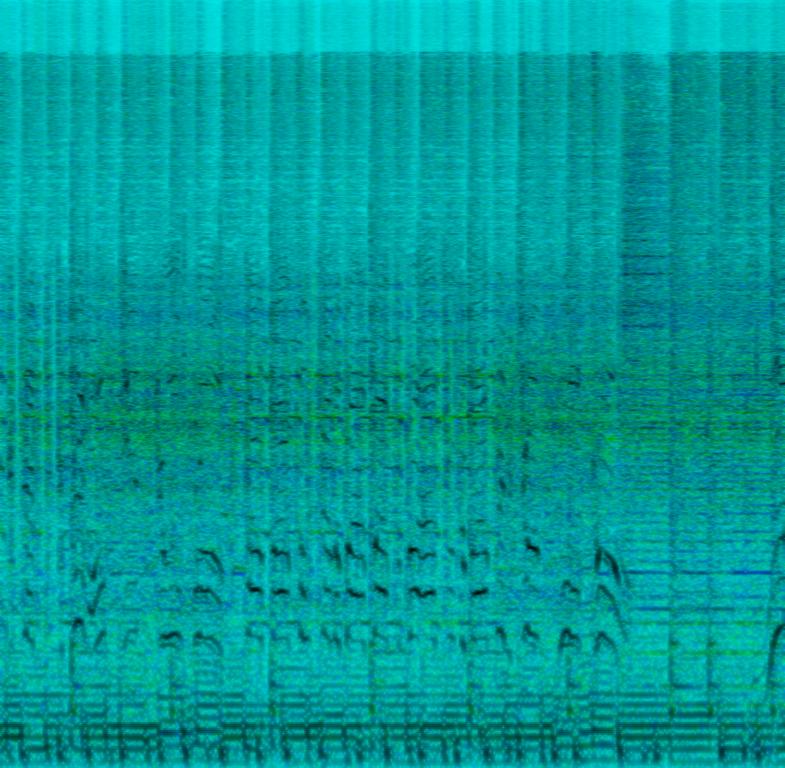
A male vocalist sings this enthusiastic Rock. The tempo is fast and upbeat with a vigorous electric guitar lead and harmony, hard hitting drums and amplified keyboard. The music is an energetic, boisterous, youthful, enthusiastic, engaging, pulsating and electrifying Hard Rock.